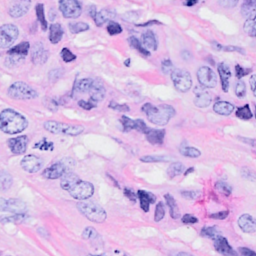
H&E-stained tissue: Breast